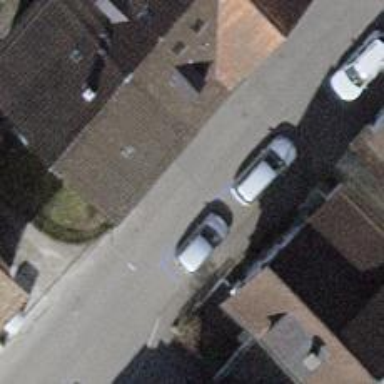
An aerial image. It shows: Street-side parking lot with asphalt surface.